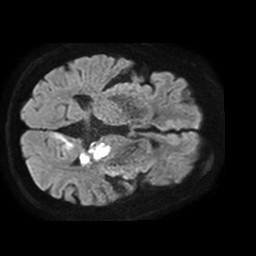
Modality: TRACE
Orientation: axial
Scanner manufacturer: philips
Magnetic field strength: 1.5 T
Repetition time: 3.664 s
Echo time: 0.09092 s